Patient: sex F, age 62
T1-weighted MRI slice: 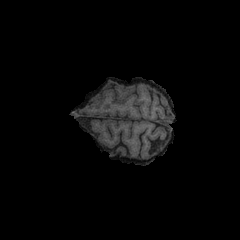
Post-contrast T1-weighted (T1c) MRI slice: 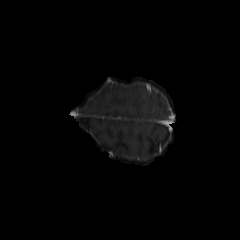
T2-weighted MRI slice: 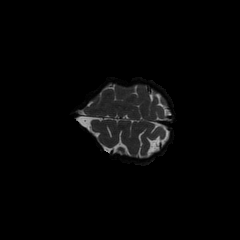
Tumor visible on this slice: yes
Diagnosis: Glioblastoma, IDH-wildtype
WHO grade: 4